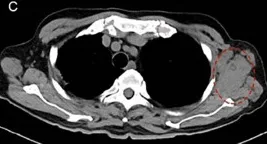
Subcutaneous tissue of the left antebrachium, soft shadow in the left maxillary sinus on cervical computed tomography before and after venetoclax/azacitidine treatment. A mass in the left axilla on thoracic CT. Observed on admission.
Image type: radiology (ct)